Interaction volume radius: 5 \u00c5
Interaction volume height: 15 \u00c5
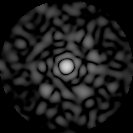
Disorder parameter: 0.8799